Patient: sex M, age 80
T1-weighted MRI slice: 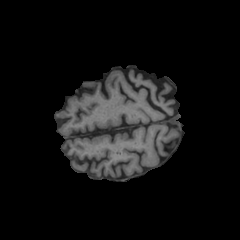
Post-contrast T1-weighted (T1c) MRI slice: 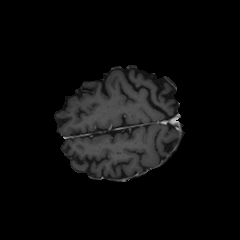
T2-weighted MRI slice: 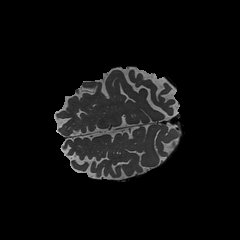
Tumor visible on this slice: no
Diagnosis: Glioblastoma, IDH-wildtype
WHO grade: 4